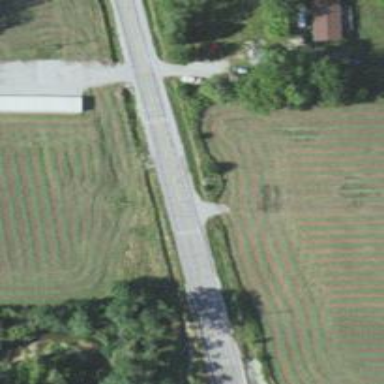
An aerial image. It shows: Culvert tunnel.